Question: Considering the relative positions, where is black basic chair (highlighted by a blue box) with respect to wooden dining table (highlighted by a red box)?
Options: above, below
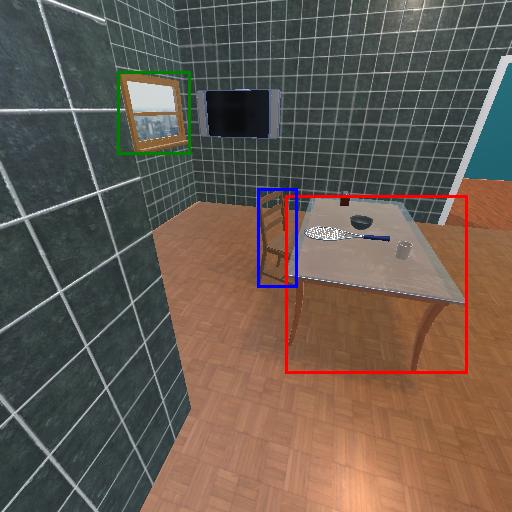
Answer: above